Interaction volume radius: 10 \u00c5
Interaction volume height: 35 \u00c5
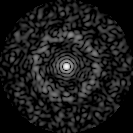
Disorder parameter: 0.847